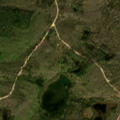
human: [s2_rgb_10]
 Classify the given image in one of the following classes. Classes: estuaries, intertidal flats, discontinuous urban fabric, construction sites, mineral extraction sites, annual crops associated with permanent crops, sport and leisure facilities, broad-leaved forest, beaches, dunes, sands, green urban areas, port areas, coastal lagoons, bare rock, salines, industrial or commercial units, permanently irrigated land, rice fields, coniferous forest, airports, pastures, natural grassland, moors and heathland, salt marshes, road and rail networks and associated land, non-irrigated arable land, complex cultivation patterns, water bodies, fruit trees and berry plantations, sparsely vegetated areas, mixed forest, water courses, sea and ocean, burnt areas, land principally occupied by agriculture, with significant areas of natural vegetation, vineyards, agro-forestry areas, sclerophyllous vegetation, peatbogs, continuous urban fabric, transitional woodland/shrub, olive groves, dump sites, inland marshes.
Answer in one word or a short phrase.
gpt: coniferous forest, transitional woodland/shrub, peatbogs